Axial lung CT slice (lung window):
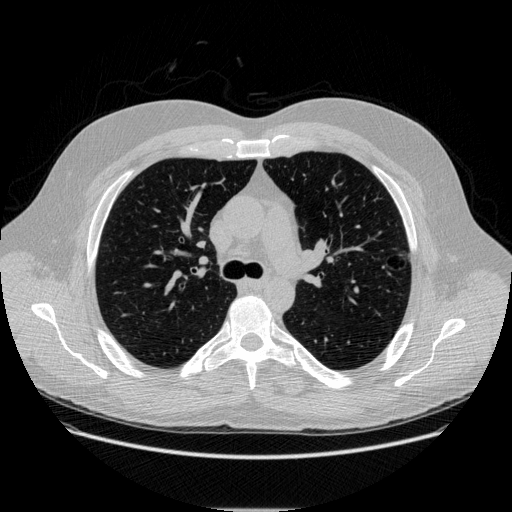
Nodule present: yes
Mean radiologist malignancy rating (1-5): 3